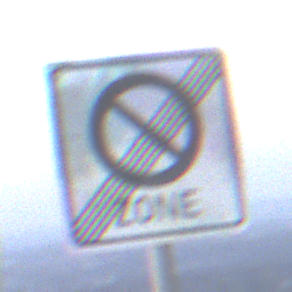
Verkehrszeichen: EndeEingeschraenktesHalteverbotZone
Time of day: SunriseSunset
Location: Outdoor (Suburban)
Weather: Clear
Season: NotSpecified
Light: Natural